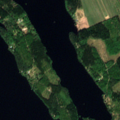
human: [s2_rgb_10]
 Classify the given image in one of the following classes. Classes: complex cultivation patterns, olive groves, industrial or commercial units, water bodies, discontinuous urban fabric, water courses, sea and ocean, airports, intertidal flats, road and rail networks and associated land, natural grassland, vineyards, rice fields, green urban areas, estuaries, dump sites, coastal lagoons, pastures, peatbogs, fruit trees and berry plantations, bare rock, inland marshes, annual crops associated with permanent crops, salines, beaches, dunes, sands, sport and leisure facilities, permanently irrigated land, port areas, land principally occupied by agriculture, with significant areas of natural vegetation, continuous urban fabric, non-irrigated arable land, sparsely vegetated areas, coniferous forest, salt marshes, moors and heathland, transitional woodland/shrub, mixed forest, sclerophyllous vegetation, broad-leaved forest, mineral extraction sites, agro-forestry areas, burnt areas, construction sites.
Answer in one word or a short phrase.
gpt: land principally occupied by agriculture, with significant areas of natural vegetation, coniferous forest, mixed forest, water bodies